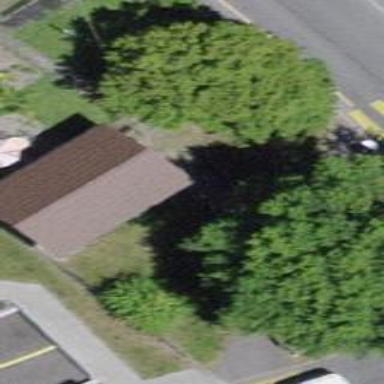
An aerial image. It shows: Shed.